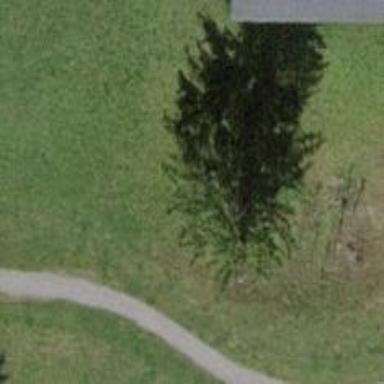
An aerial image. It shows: Needle-leaved tree in nature.